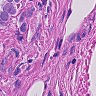
Metastatic tissue present: yes